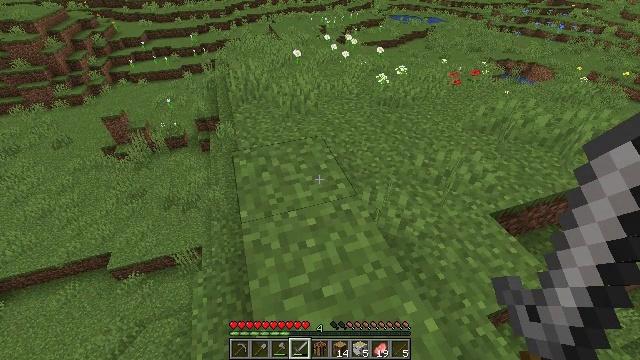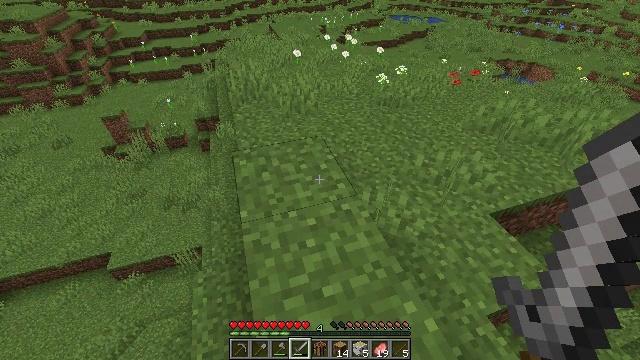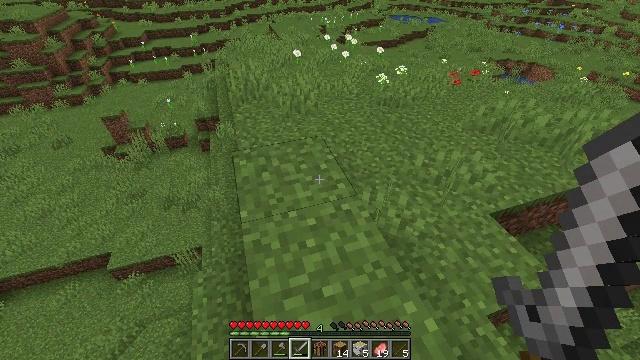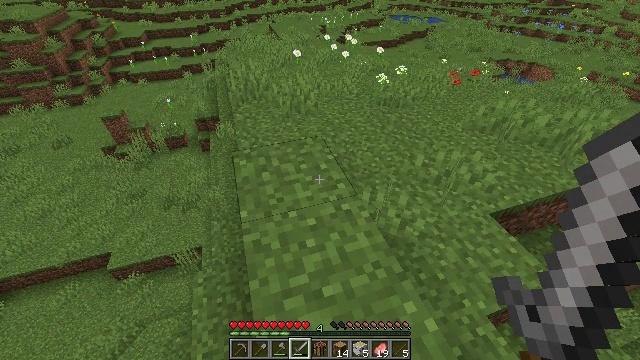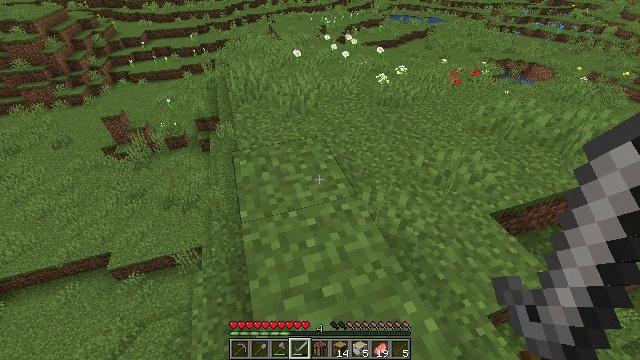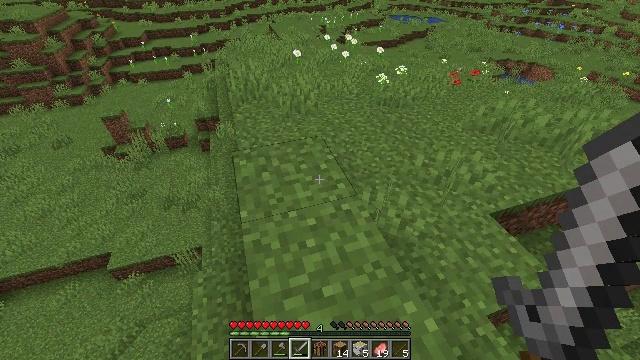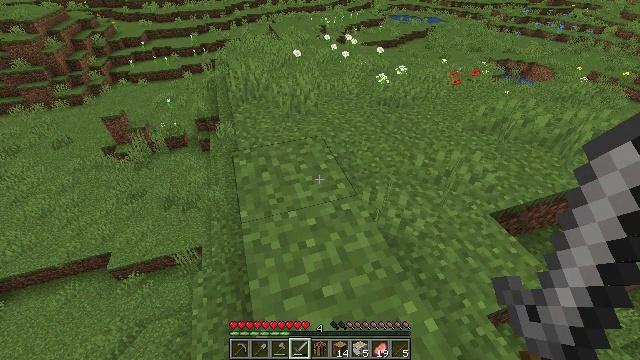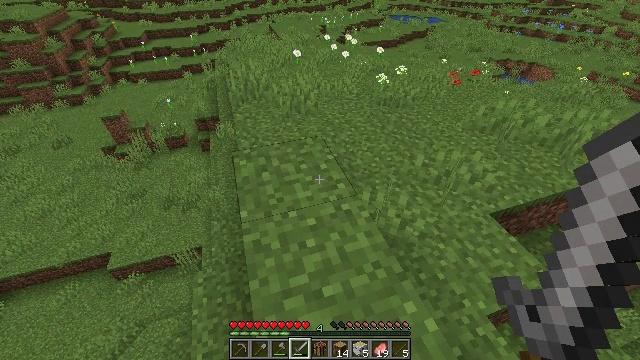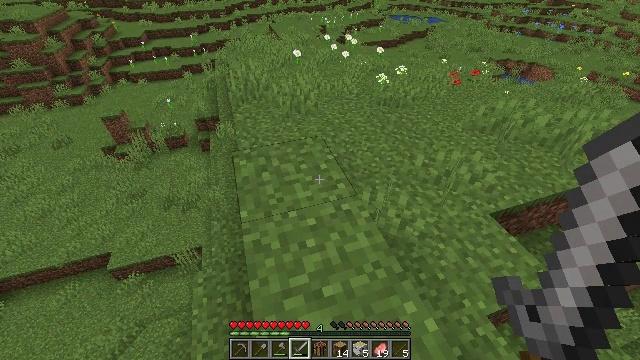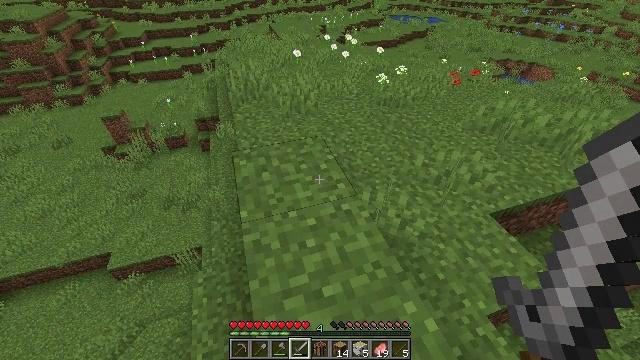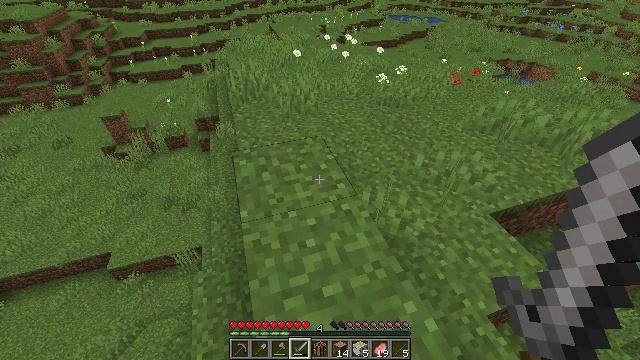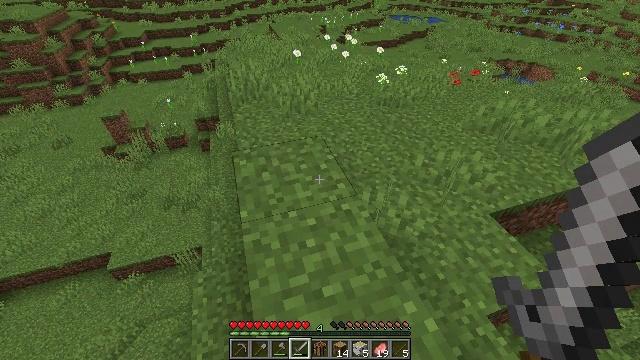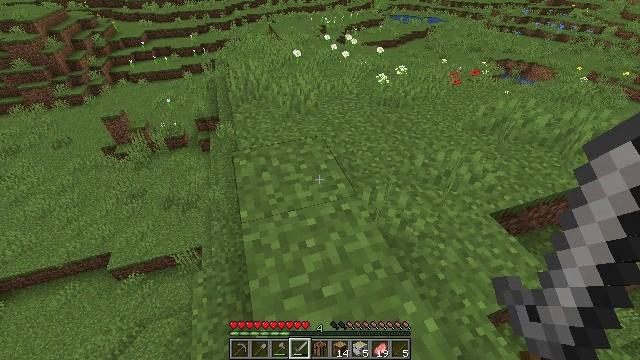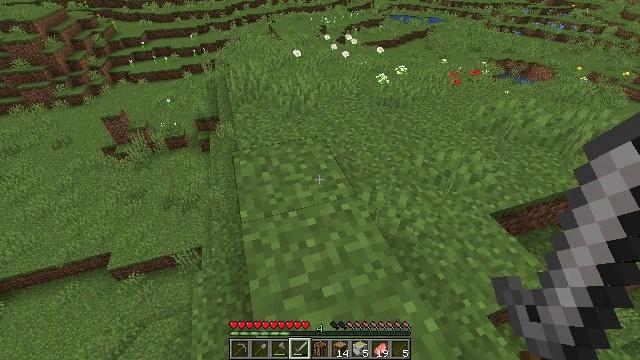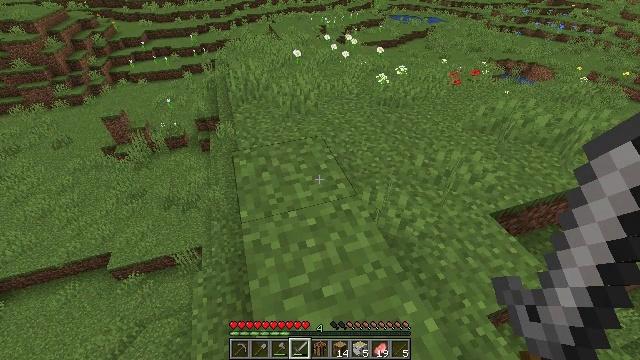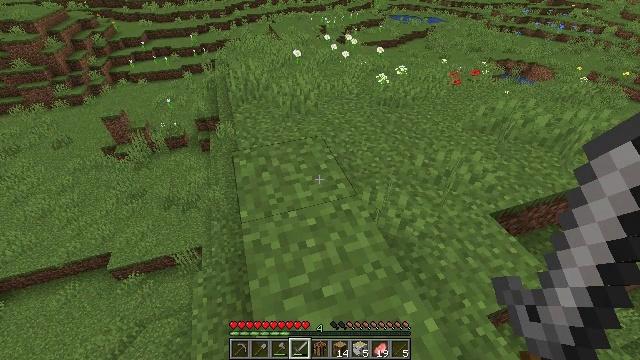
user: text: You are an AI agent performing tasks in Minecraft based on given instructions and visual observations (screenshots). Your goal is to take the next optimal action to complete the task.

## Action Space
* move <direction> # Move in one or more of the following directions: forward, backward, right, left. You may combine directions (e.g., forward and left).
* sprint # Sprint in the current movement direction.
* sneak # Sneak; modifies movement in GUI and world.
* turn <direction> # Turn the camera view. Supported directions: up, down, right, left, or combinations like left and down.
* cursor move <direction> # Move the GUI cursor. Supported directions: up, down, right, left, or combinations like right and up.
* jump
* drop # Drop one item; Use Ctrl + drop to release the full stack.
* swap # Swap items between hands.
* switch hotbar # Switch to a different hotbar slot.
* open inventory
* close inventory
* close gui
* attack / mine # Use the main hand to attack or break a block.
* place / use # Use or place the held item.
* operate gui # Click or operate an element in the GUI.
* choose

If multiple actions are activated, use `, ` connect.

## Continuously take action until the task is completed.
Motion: motion action
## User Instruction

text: Combat the chicken.
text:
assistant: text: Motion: no_op
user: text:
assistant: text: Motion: no_op
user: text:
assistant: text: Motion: no_op
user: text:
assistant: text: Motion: no_op
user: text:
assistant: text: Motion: no_op
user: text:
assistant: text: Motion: no_op
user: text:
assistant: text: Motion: no_op
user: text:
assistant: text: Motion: no_op
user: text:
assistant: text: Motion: no_op
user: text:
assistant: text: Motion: no_op
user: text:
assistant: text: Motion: no_op
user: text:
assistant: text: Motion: no_op
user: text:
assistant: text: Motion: no_op
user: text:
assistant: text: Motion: no_op
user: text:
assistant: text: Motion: no_op
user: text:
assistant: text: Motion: no_op
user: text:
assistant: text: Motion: no_op
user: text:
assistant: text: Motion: no_op
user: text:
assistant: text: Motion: no_op
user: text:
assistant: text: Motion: no_op
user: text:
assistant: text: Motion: no_op
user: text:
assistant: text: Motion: no_op
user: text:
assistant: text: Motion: no_op
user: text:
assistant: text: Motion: no_op
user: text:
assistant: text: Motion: no_op
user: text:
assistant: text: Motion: no_op
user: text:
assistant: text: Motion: no_op
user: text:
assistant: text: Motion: no_op
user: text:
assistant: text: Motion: no_op
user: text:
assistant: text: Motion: no_op